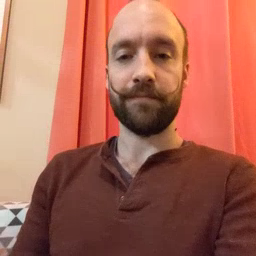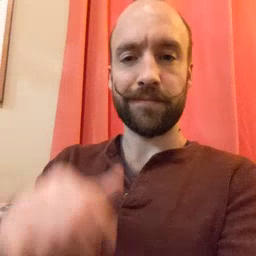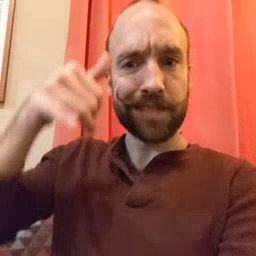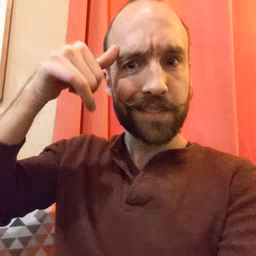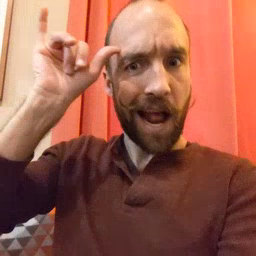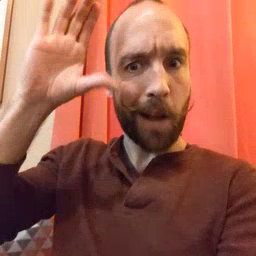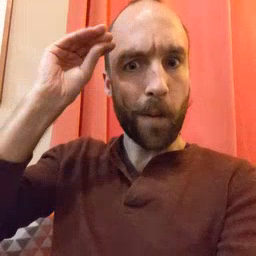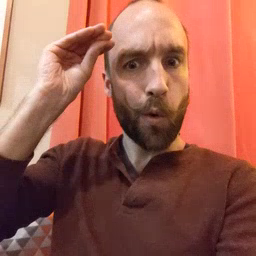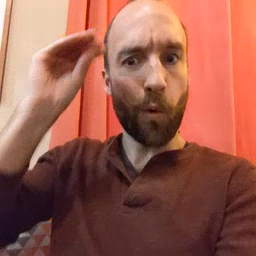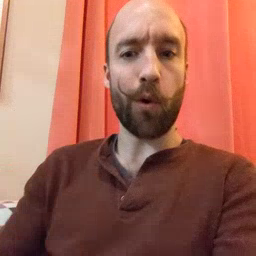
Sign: cowboy